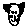
Label: cat